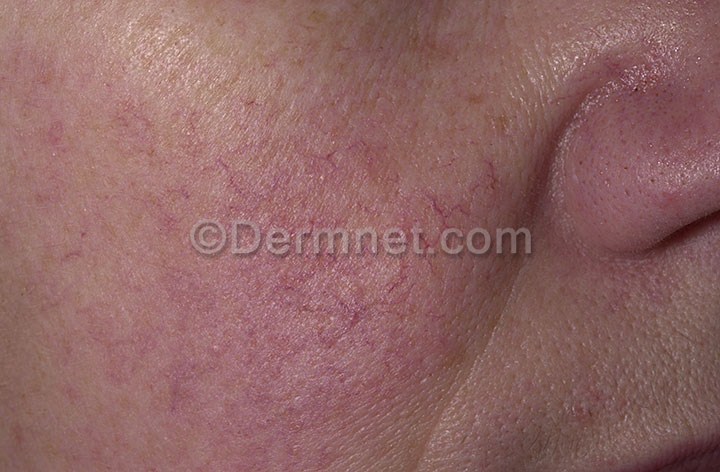
Disease: Vascular Tumors